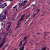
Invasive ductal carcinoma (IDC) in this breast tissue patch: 1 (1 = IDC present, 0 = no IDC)